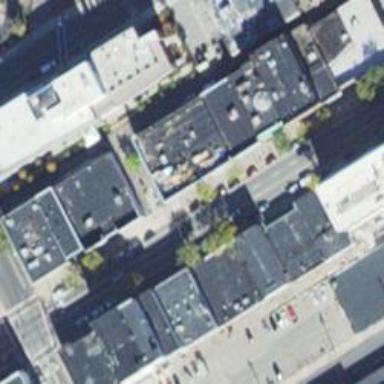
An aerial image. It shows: Building.